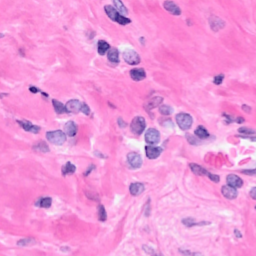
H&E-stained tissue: Breast